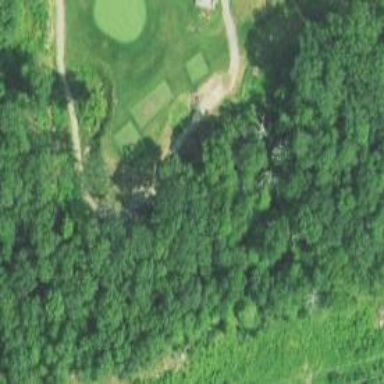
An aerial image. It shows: Pathway for golfing.